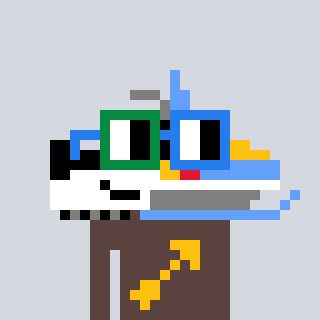
a pixel art character with square green and blue glasses, a snowmobile-shaped head and a darkbrown-colored body on a cool background